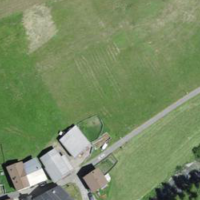
EUNIS habitat code: 26
Species observed at this site:
Silene dioica